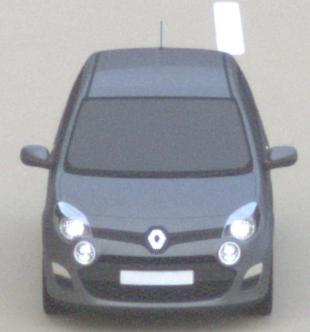
Make: Renault
Model: Twingo 1.2 LEV 16V 75
Detailed model: Twingo (II)
Model produced from: 2012/01
Model produced until: 2014/07
Doors: 3
Color: gray
Road condition: dry road
Daytime: morning or afternoon
Contrast: low contrast